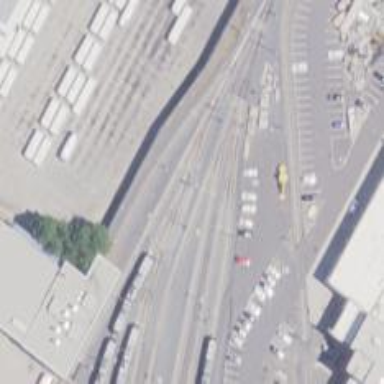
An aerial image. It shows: Light rail service yard with electrified contact lines.